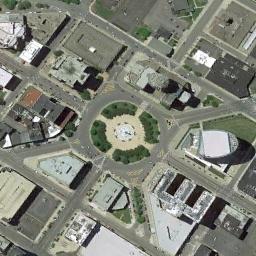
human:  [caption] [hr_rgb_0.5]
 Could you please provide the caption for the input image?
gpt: The roundabout is next to buildings and trees .

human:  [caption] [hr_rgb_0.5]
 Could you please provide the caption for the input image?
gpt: The roundabout with some exits and entrances is surrounded by some buildings and a clearing is in the middle of the roundabout .

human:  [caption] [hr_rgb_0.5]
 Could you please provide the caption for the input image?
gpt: There are many bifurcation roads with many moving and waiting vehicles, And many neatly arranged tall buildings and some trees around the roundabout .

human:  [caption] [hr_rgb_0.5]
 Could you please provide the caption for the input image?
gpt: There are many buildings around the roundabout .

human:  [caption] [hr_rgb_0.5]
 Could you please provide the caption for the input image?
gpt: There are some buildings around the roundabout .